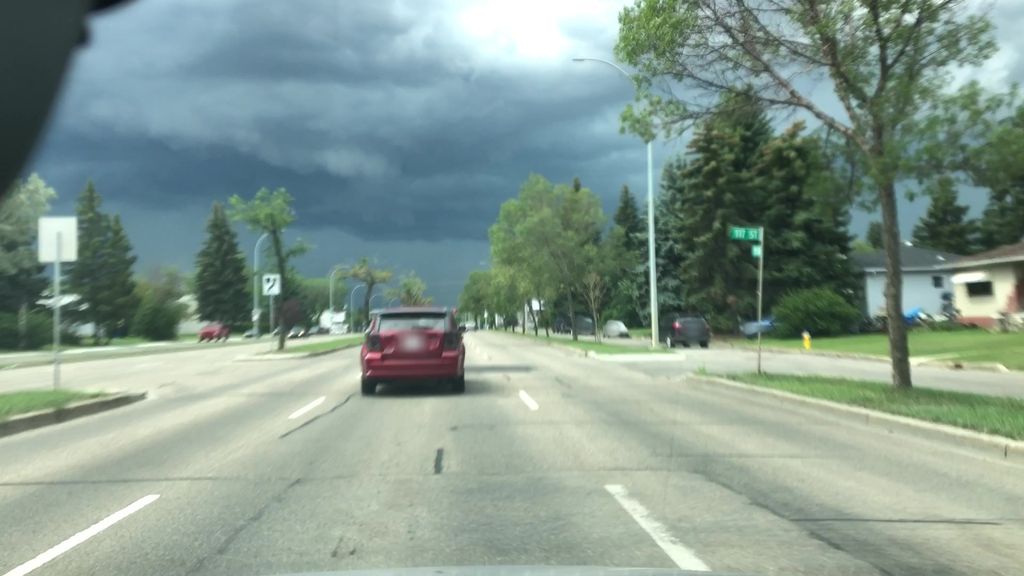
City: edmonton